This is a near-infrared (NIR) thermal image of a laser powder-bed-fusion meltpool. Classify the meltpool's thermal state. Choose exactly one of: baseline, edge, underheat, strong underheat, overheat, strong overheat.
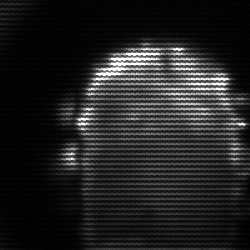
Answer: baseline